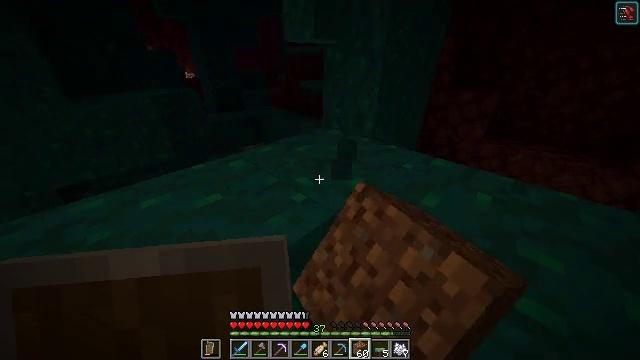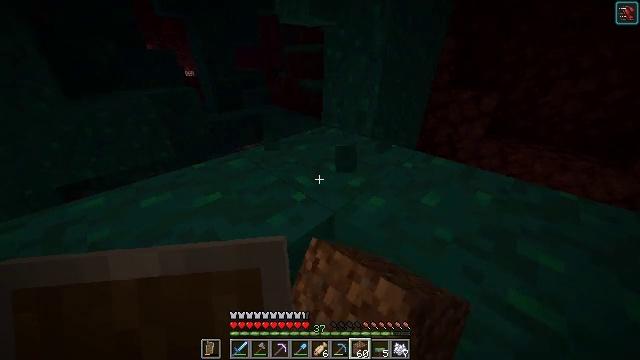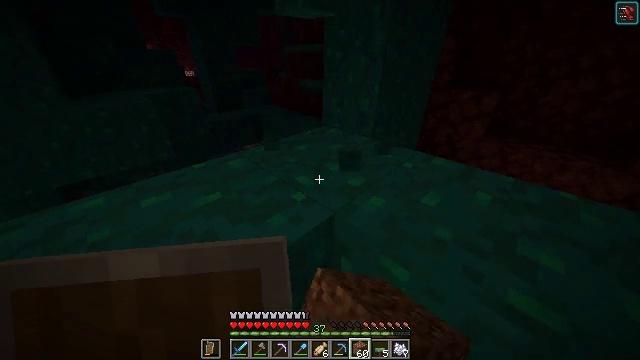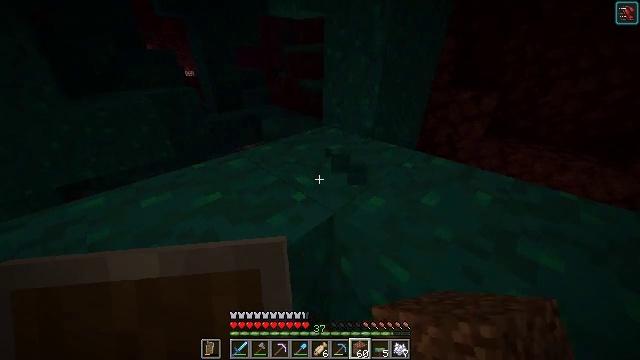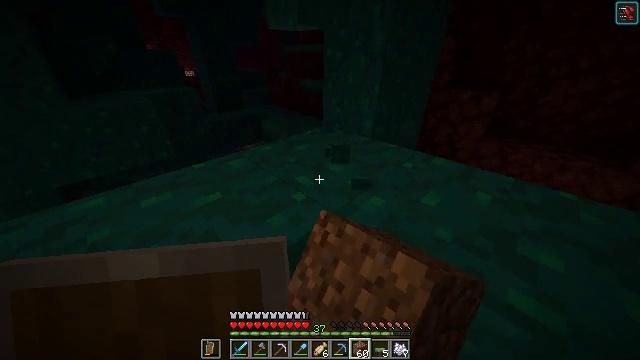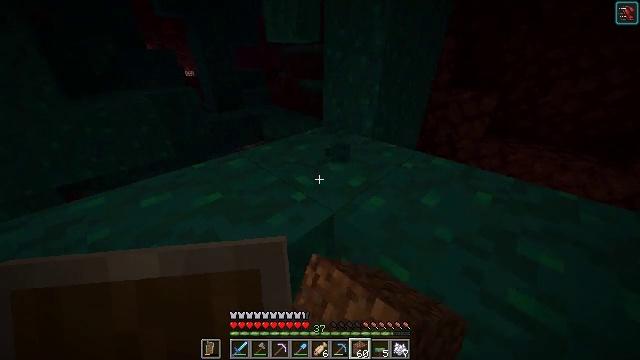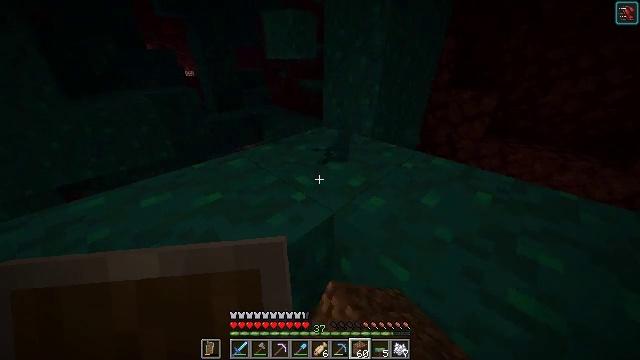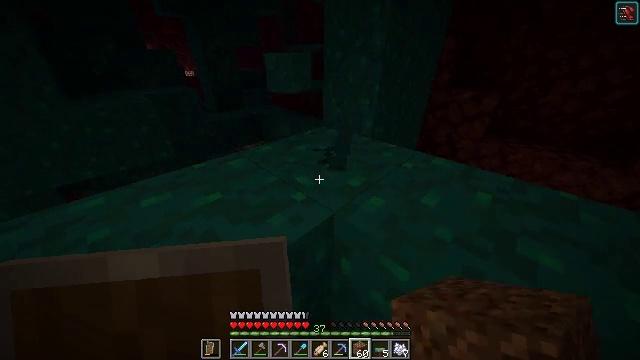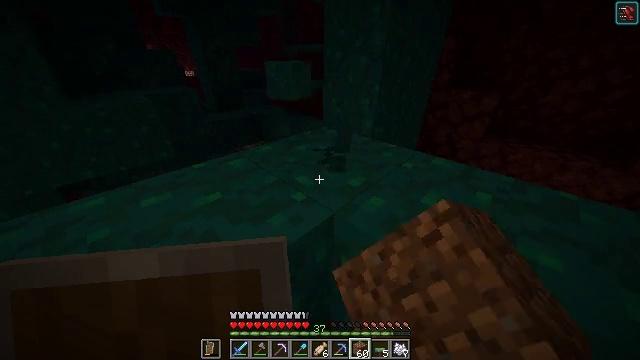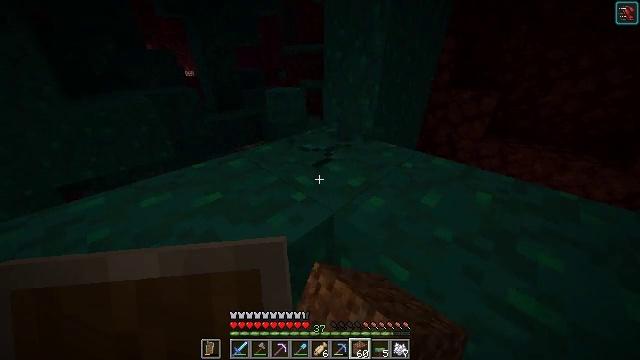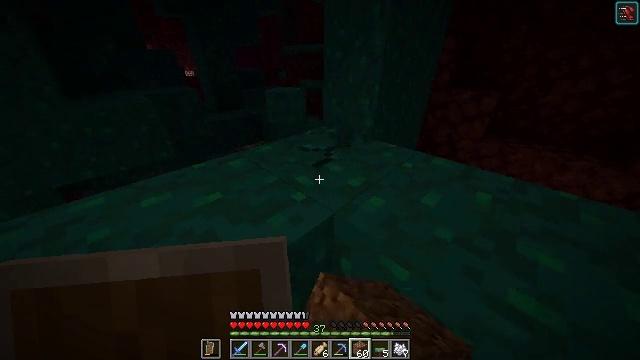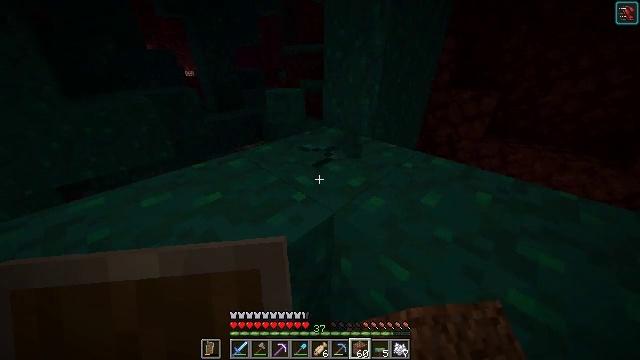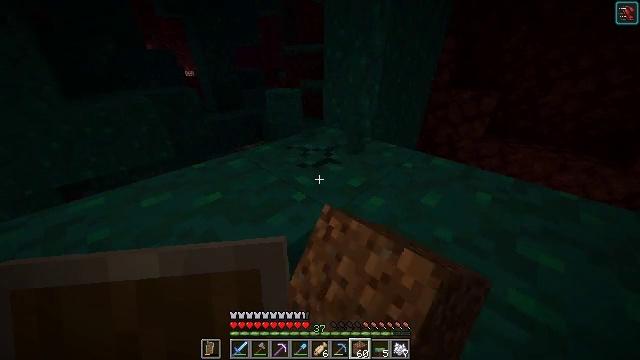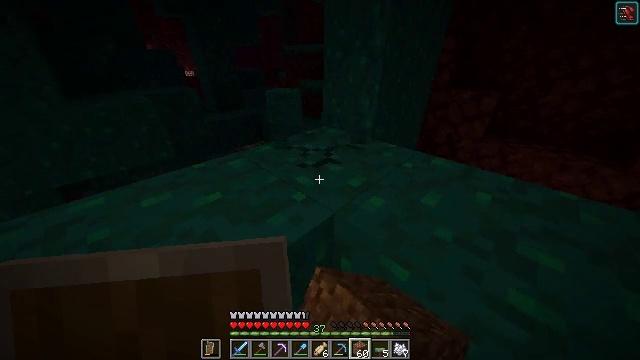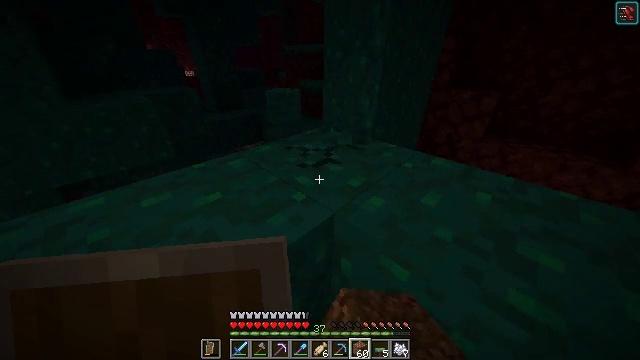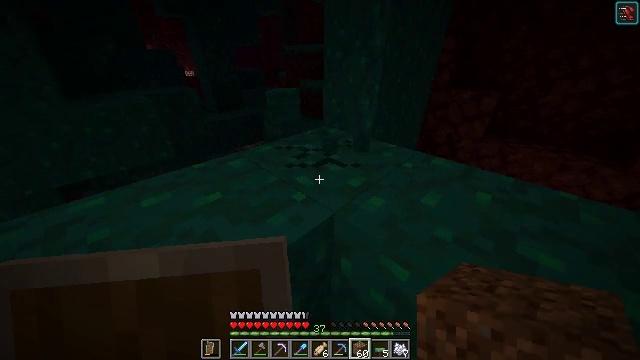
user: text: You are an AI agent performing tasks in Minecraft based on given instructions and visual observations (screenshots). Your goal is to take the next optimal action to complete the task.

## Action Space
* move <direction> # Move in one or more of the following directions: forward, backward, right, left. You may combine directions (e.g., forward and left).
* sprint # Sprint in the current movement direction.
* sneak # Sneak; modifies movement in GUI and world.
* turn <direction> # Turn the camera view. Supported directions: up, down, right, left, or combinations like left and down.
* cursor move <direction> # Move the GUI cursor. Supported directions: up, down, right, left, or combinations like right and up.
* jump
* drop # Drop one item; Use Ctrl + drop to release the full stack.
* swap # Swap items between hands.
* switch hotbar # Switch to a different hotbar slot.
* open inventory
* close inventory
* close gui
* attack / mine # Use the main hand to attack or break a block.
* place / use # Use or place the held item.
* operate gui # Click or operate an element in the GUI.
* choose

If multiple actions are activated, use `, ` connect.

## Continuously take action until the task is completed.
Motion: motion action
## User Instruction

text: Collect warped wart block.
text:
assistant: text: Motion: attack / mine
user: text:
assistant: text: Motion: attack / mine
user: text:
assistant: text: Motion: attack / mine
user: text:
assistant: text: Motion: attack / mine
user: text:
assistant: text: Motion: attack / mine
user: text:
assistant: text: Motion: attack / mine
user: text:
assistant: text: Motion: attack / mine
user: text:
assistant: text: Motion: attack / mine
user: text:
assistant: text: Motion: attack / mine
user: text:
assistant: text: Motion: attack / mine
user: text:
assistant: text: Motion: attack / mine
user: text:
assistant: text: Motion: attack / mine
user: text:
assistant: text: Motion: attack / mine
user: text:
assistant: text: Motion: attack / mine
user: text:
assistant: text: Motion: attack / mine
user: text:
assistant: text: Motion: attack / mine
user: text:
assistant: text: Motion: attack / mine
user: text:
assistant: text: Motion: attack / mine
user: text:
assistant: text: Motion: attack / mine
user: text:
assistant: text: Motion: attack / mine
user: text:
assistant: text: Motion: attack / mine
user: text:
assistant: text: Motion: attack / mine
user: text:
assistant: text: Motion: attack / mine
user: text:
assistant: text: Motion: attack / mine
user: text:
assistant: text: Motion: attack / mine
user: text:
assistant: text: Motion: attack / mine
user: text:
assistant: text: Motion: attack / mine
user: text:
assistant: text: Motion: attack / mine
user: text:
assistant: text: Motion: attack / mine
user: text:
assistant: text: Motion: attack / mine